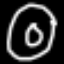
Label: donut